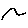
Label: cloud